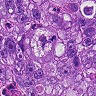
Metastatic tissue present: yes